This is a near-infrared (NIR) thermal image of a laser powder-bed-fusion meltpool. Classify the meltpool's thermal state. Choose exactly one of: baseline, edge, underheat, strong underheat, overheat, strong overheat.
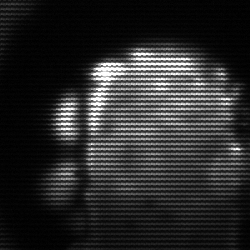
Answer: baseline